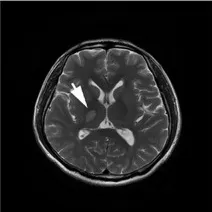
Brain magnetic resonance imaging (MRI). (A-C) Diffusion-weighted imaging (DWI) and T2 fluid-attenuated inversion recovery (FLAIR) imaging showed high signal, while long signal was shown in T1-weighted imaging and T2-weighted imaging of the posterior limb of the internal capsule.
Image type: radiology (mri)